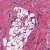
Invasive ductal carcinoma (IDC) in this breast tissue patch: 1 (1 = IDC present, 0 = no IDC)